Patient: sex M, age 64
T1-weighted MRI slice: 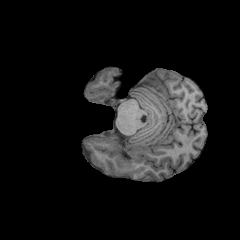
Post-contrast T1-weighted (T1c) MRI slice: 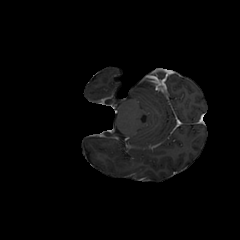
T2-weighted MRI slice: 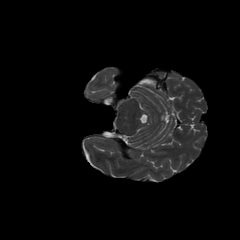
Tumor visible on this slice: no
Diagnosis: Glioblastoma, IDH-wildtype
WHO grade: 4